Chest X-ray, PA view. Patient: 51 years old, sex M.
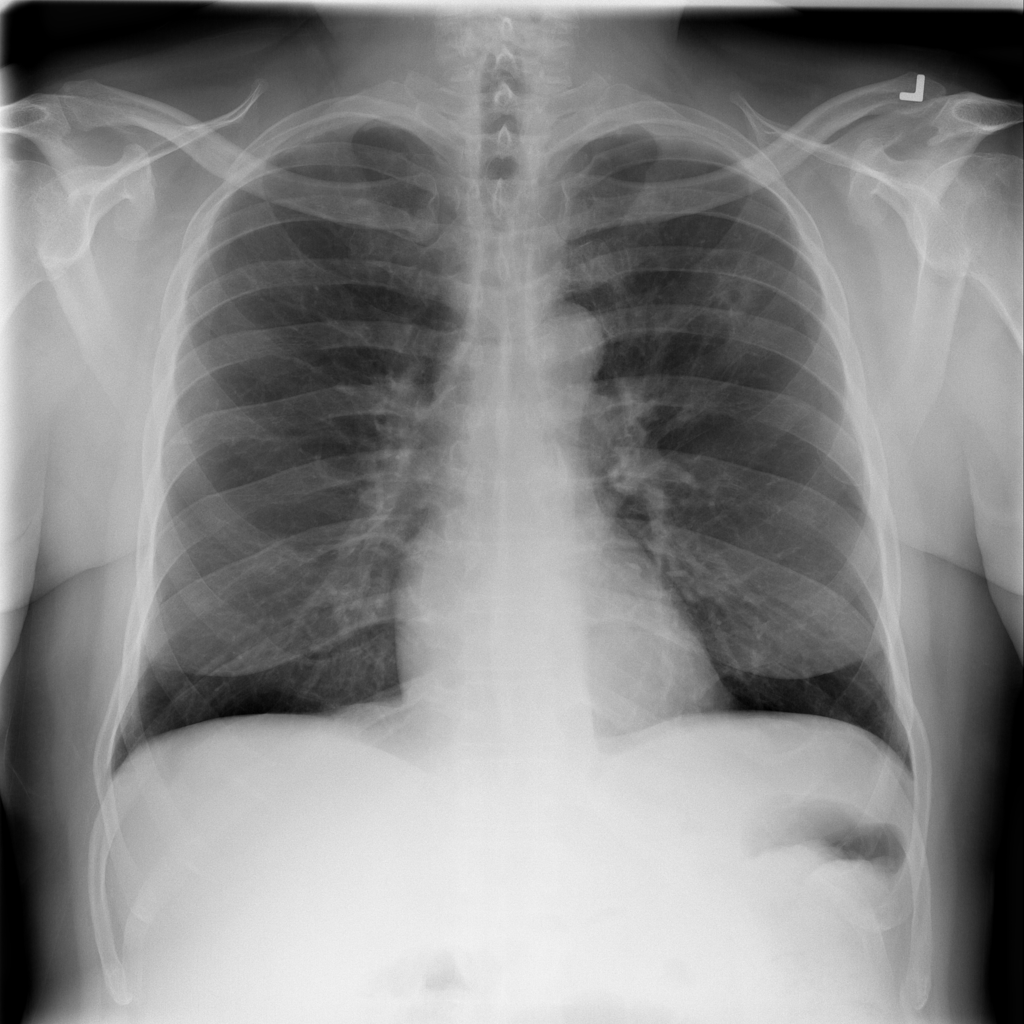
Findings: No Finding